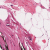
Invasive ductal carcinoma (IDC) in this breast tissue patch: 0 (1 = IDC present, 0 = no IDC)